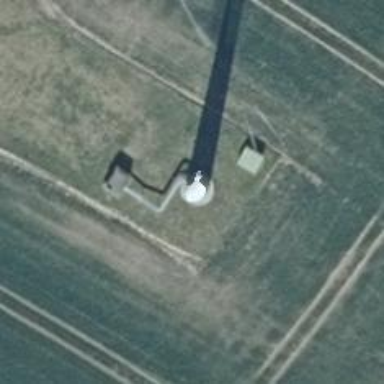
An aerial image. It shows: Tower used for communication with wind turbine generator as power source.